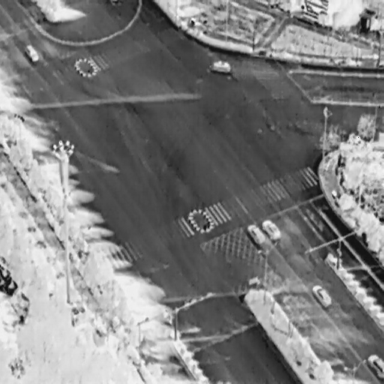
There are six Cars in the infrared image.